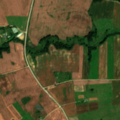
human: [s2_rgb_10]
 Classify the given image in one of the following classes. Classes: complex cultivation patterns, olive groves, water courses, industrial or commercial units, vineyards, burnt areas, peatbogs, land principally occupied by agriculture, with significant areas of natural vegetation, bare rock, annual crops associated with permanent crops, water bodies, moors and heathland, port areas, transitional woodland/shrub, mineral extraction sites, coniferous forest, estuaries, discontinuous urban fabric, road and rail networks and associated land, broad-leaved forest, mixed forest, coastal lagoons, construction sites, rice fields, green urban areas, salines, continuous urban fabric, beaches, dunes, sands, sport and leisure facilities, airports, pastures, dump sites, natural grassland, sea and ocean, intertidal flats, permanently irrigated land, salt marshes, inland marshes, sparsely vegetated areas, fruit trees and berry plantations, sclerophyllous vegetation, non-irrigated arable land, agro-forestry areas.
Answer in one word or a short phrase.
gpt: non-irrigated arable land, land principally occupied by agriculture, with significant areas of natural vegetation